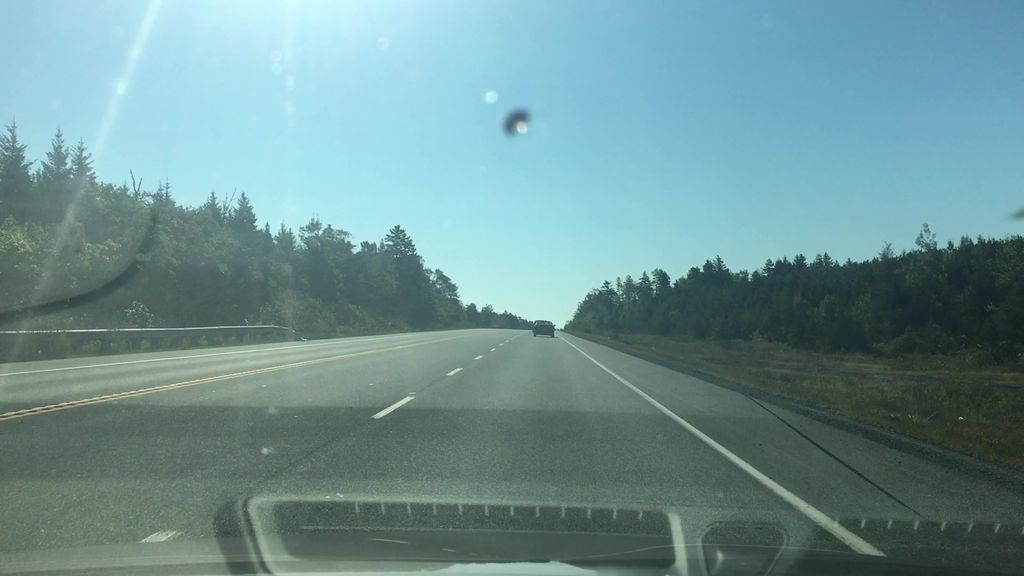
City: halifax